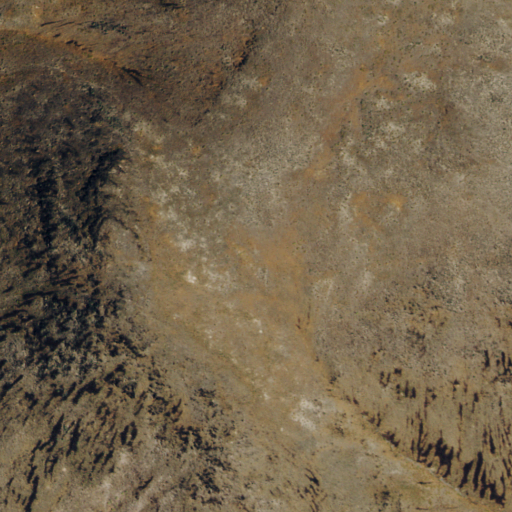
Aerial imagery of mountain in Nevada named Stony Point containing shrub and grassland